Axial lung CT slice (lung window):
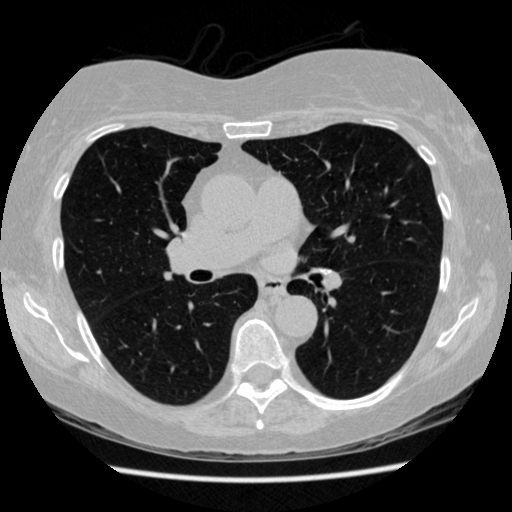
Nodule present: no